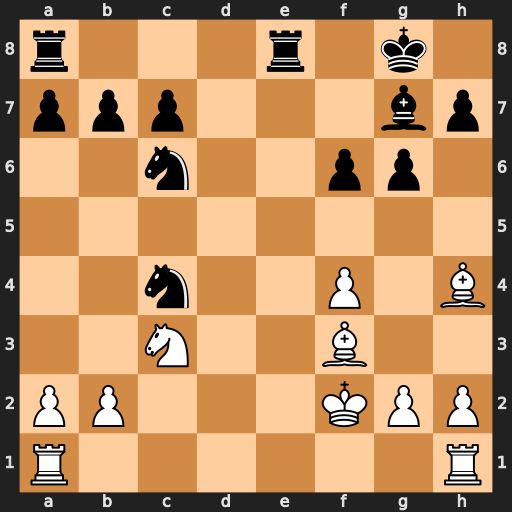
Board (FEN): r3r1k1/ppp3bp/2n2pp1/8/2n2P1B/2N2B2/PP3KPP/R6R
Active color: w
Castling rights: -
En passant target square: -
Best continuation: Bd5+ Kf8 Bxc4